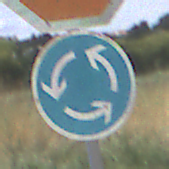
Verkehrszeichen: Kreisverkehr
Zusatzzeichen oben: Stop
Umgebung: Outdoor, Nature
Tageszeit: Midday
Wetter: PartlyCloudy
Licht: Natural
Jahreszeit: NotSpecified
Kontrast: HighContrast